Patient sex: F
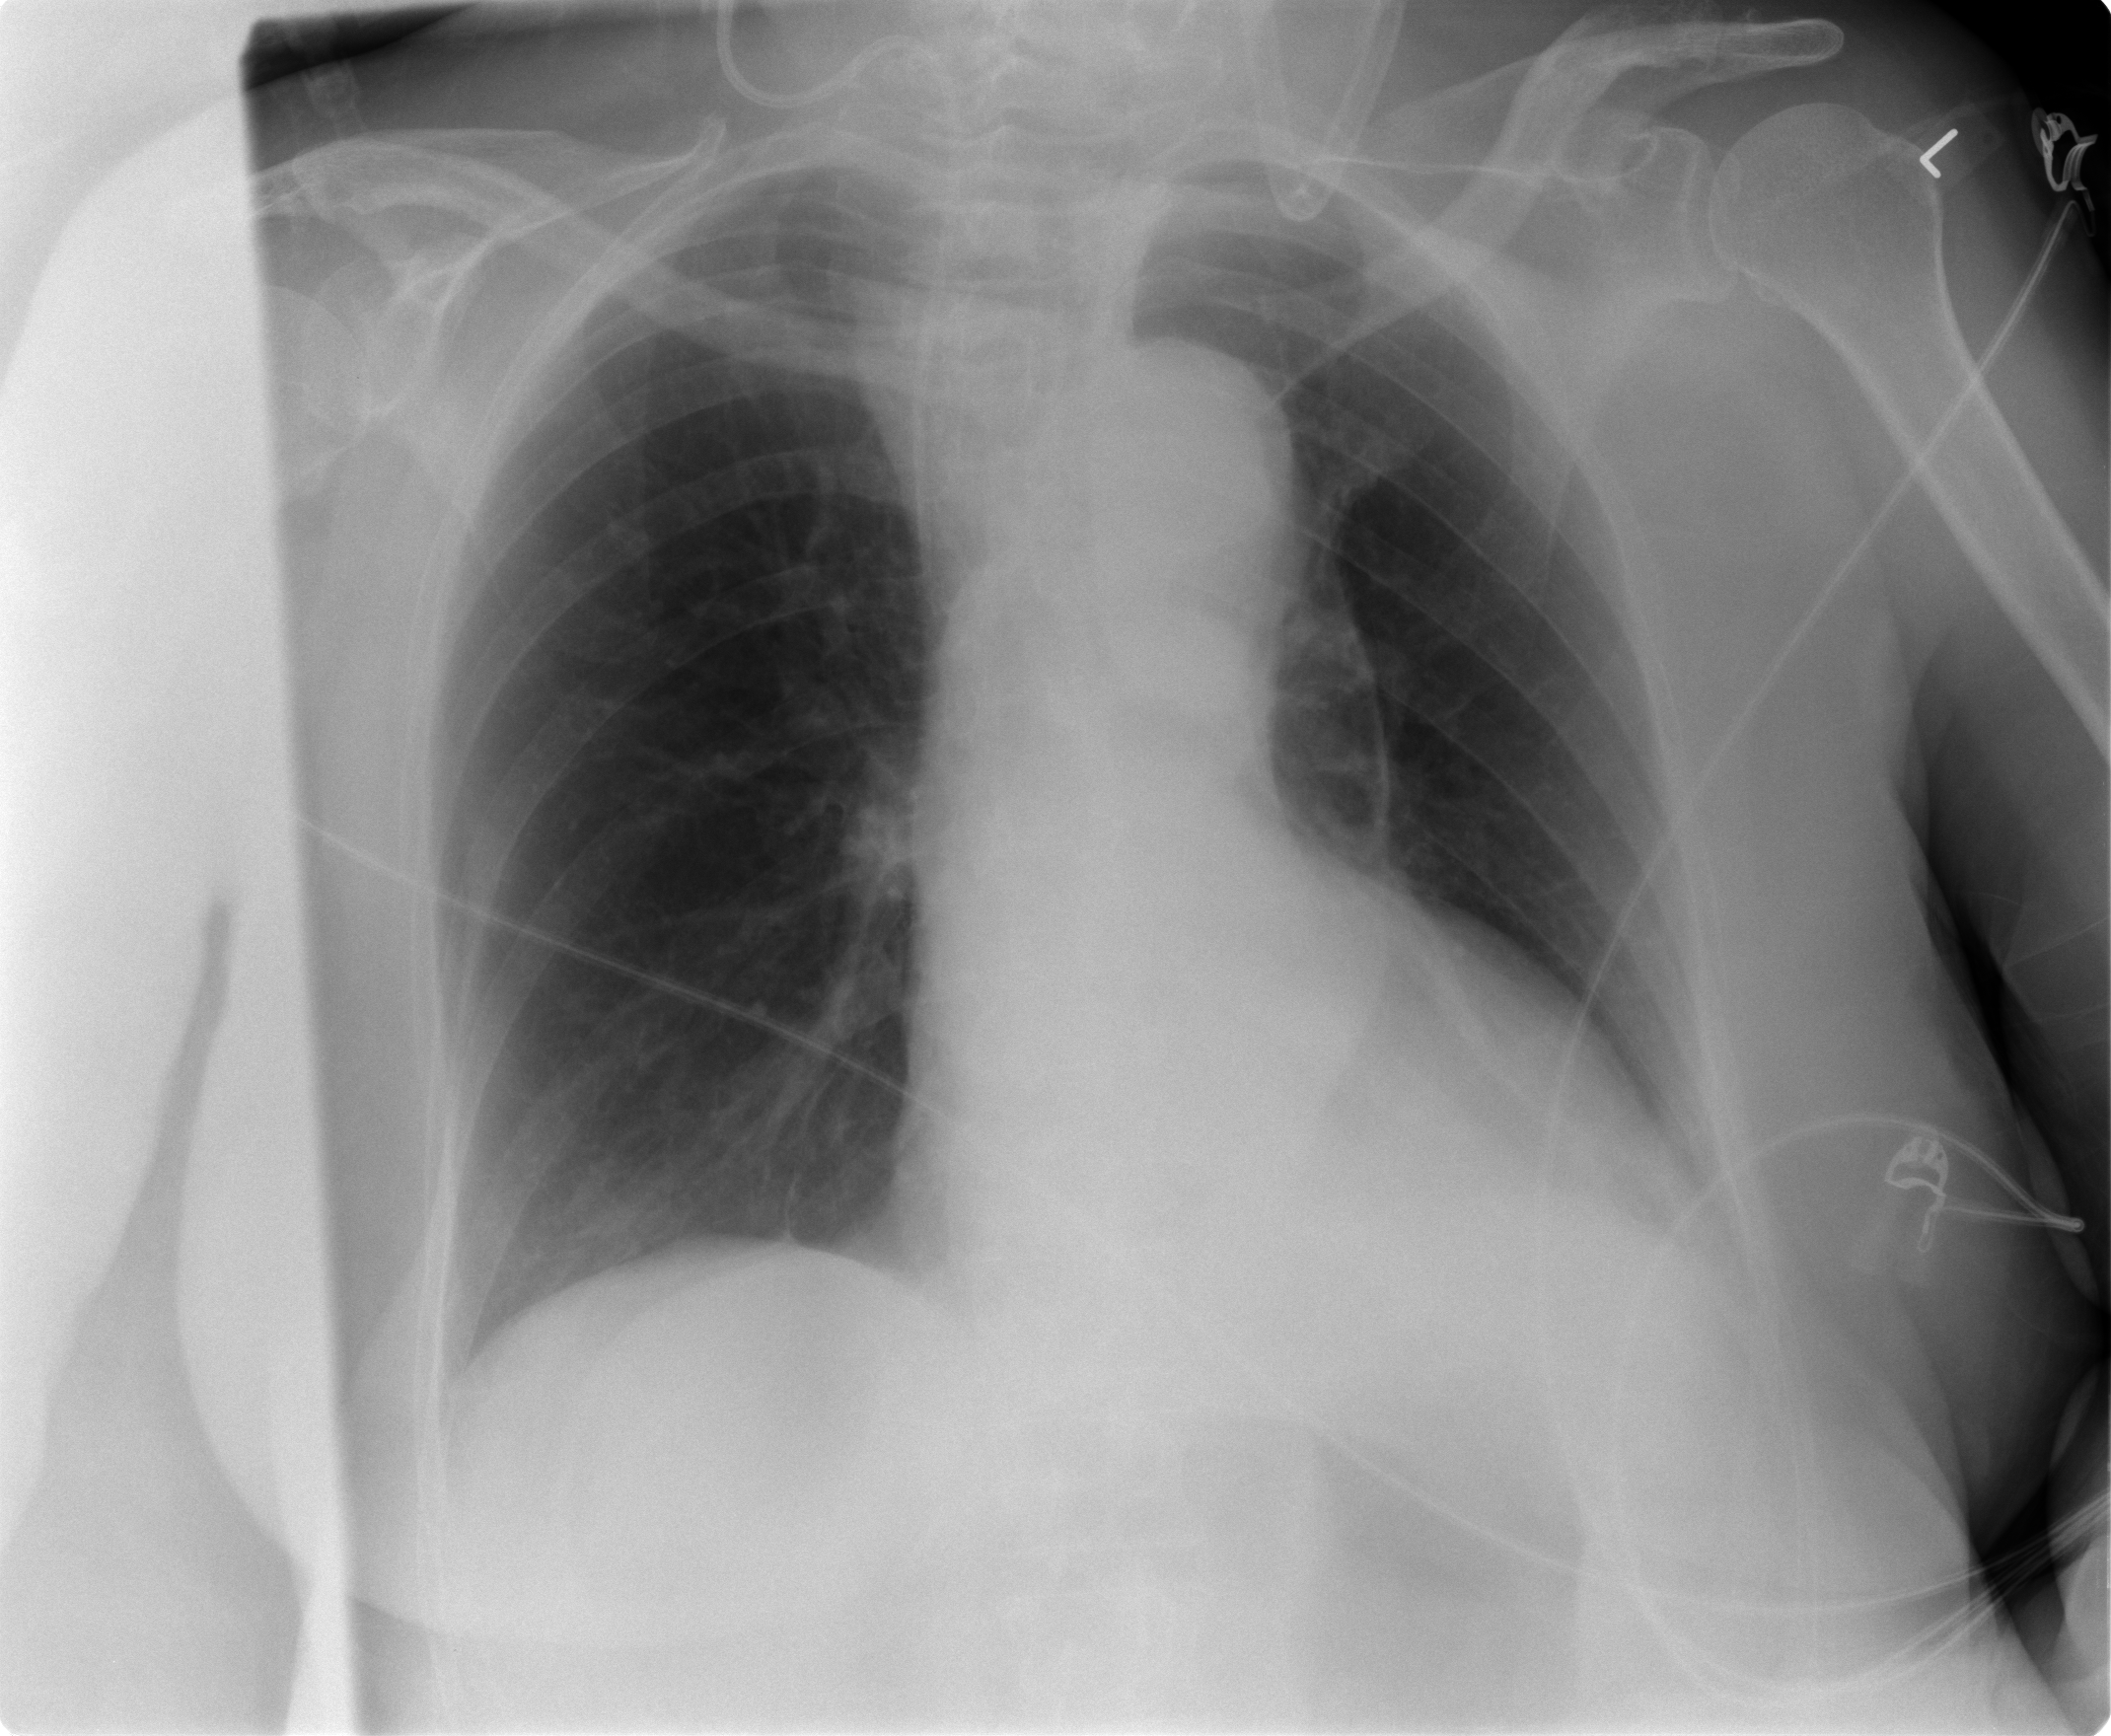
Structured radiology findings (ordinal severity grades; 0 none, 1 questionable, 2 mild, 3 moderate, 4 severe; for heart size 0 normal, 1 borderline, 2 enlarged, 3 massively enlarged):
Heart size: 0
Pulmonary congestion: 0
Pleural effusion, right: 0
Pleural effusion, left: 1
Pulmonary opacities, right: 0
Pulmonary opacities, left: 0
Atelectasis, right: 0
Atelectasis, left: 1